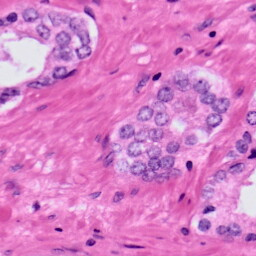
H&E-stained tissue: Prostate